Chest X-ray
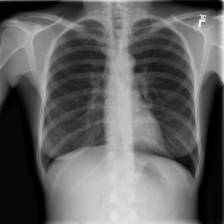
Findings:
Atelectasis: negative
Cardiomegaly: negative
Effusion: negative
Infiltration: negative
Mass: negative
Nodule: negative
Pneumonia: negative
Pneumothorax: negative
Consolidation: negative
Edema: negative
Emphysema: negative
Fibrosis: negative
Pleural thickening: negative
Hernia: negative